Interaction volume radius: 5 \u00c5
Interaction volume height: 20 \u00c5
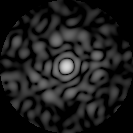
Disorder parameter: 0.7904